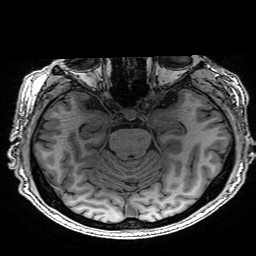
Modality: T1w
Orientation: coronal
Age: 69
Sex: male
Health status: healthy
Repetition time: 2.53 s
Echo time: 0.0034 s